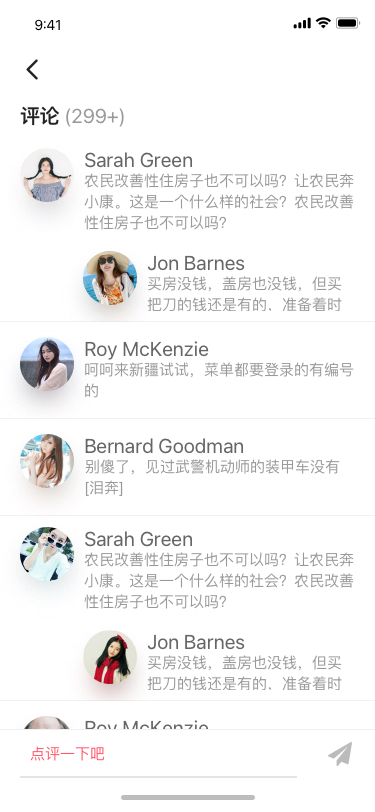
Text in this UI design:
评论 (299+)
Sarah Green
农民改善性住房子也不可以吗？让农民奔小康。这是一个什么样的社会？农民改善性住房子也不可以吗？
Jon Barnes
买房没钱，盖房也没钱，但买把刀的钱还是有的，准备着时刻谁备着！
Roy McKenzie
呵呵来新疆试试，菜单都要登录的有编号的
Bernard Goodman
别傻了，见过武警机动师的装甲车没有[泪奔]
Marion Simmons
You have just invested in a new vehicle, the one of your dreams, and you take it on a trip across Canada. You only put gas in it and drive sightseeing and following your nose. Filters and oil changes are ignored. The car breaks down in the middle of that long stretch of road between Manitoba and Alberta. It takes two days to get you up and running and the bill is more than a year’s worth of oil changes and regular maintenance. Just like the family vehicle, your business computer systems require regular maintenance to ensure optimum system performance and uptime to prevent productivity losses. What really happens during system failure?

The user is unable to do their job using the productivity tools you have provided Potentially this may affect two or more employees if their activities are linked The system failure may be enterprise wide, causing everyone down time The failure may happen at the “worst possible time”. Closing date for an RFP submission, payroll, month-end or year-end or ???? There may be total data loss

The people affected must contact the support person and explain the issue. Hopefully, the service provider is immediately available and they must only wait while the technician travels to the site. Once on site, the technician must diagnose the problem and implement the repair. Will parts be needed? Will they need to be ordered? Will a temporary loaner be required? Will software need to be reloaded? Will software support need to be contacted?

All of these will add to the time to resolve the problem. During this time one or more of your staff will be unable to do their job using the tools provided. How much money is lost in employee downtime, lost sales opportunities, damaged client information, investments to rebuild data, and potentially no available back-up? Emergency callout rates for the service provider may be in effect. Express shipping costs, Software support costs, and data recovery costs may apply. You are looking at an expensive solution! What is the cost of a pro-active repair?

With an affordable investment, you will find a program of regularly scheduled preventive maintenance to be most valuable and the best return on your dollar. This type of activity will avoid down time and loss of production from employees. Your investment would pay for itself by eliminating a major system failure or data loss. Loss of service to user scheduled for a time of minimum requirements. User can pre-plan alternate activity Cost of labour at reduced prescheduled rate Cost of parts without emergency shipping costs Find a solid company that will provide a program of regularly scheduled maintenance visits who will become familiar with your computer and network system. That technician should visit the site and document all computer and networking hardware, peripherals and all operating systems, productivity and application software. This will give you both a solid understanding of the current network environment and will provide a starting point for a preventive maintenance program. This site visit will also enable you to analyze and improve efficiencies within your system. There are many other advantages in this type of process that should include: Reduces the incidence of emergency and service calls. IT service able to be budgeted for more accurately. Proactive preventive maintenance solves issues before they become problems. Reduces IT cost per user by improving system uptime and productivity. Discounted hourly rate based on a minimum site visit. Timely accounting for all work performed. Dependable and reliable tools to operate your business. When you invest in a tool to get your work done, you would not think of not maintaining it and your network system is no different; it is a critical tool that needs to be maintained. Plan for it, budget for it and it will give you a solid system to improve your bottom line.
Sarah Green
农民改善性住房子也不可以吗？让农民奔小康。这是一个什么样的社会？农民改善性住房子也不可以吗？
Jon Barnes
买房没钱，盖房也没钱，但买把刀的钱还是有的，准备着时刻谁备着！
Roy McKenzie
You have just invested in a new vehicle, the one of your dreams, and you take it on a trip across Canada. You only put gas in it and drive sightseeing and following your nose. Filters and oil changes are ignored. The car breaks down in the middle of that long stretch of road between Manitoba and Alberta. It takes two days to get you up and running and the bill is more than a year’s worth of oil changes and regular maintenance. Just like the family vehicle, your business computer systems require regular maintenance to ensure optimum system performance and uptime to prevent productivity losses. What really happens during system failure?

The user is unable to do their job using the productivity tools you have provided Potentially this may affect two or more employees if their activities are linked The system failure may be enterprise wide, causing everyone down time The failure may happen at the “worst possible time”. Closing date for an RFP submission, payroll, month-end or year-end or ???? There may be total data loss

The people affected must contact the support person and explain the issue. Hopefully, the service provider is immediately available and they must only wait while the technician travels to the site. Once on site, the technician must diagnose the problem and implement the repair. Will parts be needed? Will they need to be ordered? Will a temporary loaner be required? Will software need to be reloaded? Will software support need to be contacted?

All of these will add to the time to resolve the problem. During this time one or more of your staff will be unable to do their job using the tools provided. How much money is lost in employee downtime, lost sales opportunities, damaged client information, investments to rebuild data, and potentially no available back-up? Emergency callout rates for the service provider may be in effect. Express shipping costs, Software support costs, and data recovery costs may apply. You are looking at an expensive solution! What is the cost of a pro-active repair?

With an affordable investment, you will find a program of regularly scheduled preventive maintenance to be most valuable and the best return on your dollar. This type of activity will avoid down time and loss of production from employees. Your investment would pay for itself by eliminating a major system failure or data loss. Loss of service to user scheduled for a time of minimum requirements. User can pre-plan alternate activity Cost of labour at reduced prescheduled rate Cost of parts without emergency shipping costs Find a solid company that will provide a program of regularly scheduled maintenance visits who will become familiar with your computer and network system. That technician should visit the site and document all computer and networking hardware, peripherals and all operating systems, productivity and application software. This will give you both a solid understanding of the current network environment and will provide a starting point for a preventive maintenance program. This site visit will also enable you to analyze and improve efficiencies within your system. There are many other advantages in this type of process that should include: Reduces the incidence of emergency and service calls. IT service able to be budgeted for more accurately. Proactive preventive maintenance solves issues before they become problems. Reduces IT cost per user by improving system uptime and productivity. Discounted hourly rate based on a minimum site visit. Timely accounting for all work performed. Dependable and reliable tools to operate your business. When you invest in a tool to get your work done, you would not think of not maintaining it and your network system is no different; it is a critical tool that needs to be maintained. Plan for it, budget for it and it will give you a solid system to improve your bottom line.
点评一下吧